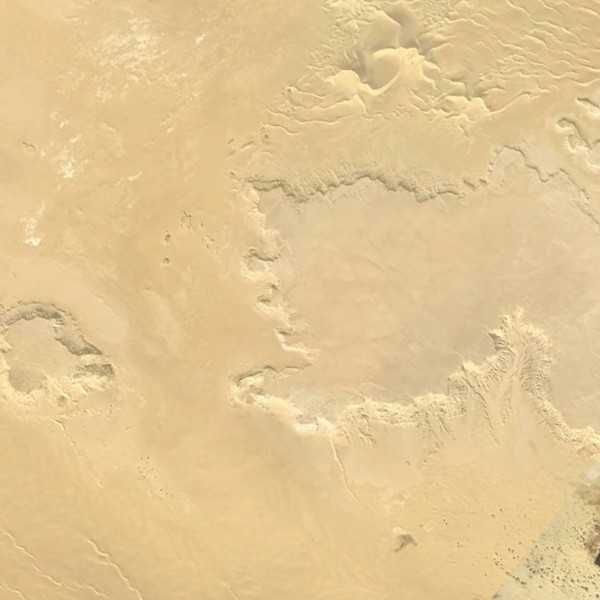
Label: Desert